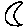
Label: moon